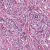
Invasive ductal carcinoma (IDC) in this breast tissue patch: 1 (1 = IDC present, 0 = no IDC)